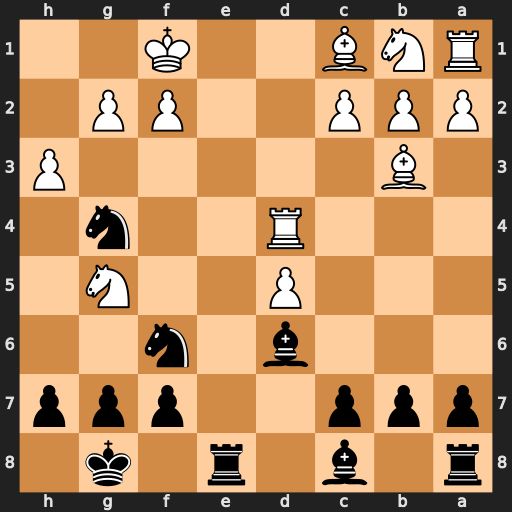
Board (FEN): r1b1r1k1/ppp2ppp/3b1n2/3P2N1/3R2n1/1B5P/PPP2PP1/RNB2K2
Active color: b
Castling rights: -
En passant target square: -
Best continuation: Nh2+ Kg1 Re1#